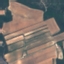
Land use / land cover class: PermanentCrop